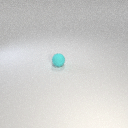
small cyan rubber sphere